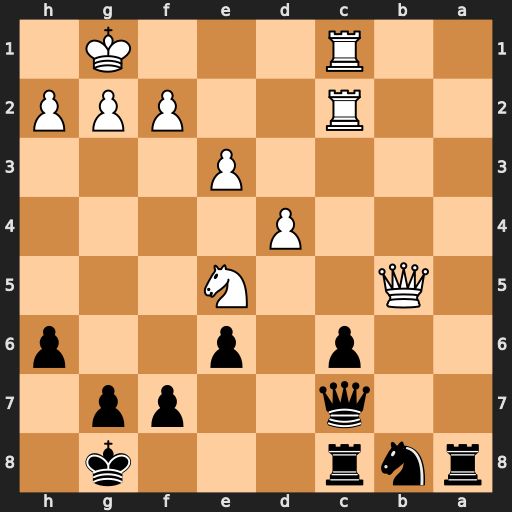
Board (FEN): rnr3k1/2q2pp1/2p1p2p/1Q2N3/3P4/4P3/2R2PPP/2R3K1
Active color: b
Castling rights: -
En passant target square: -
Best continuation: cxb5 Rxc7 Rxc7